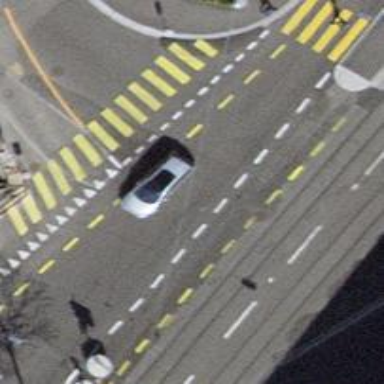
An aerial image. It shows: Asphalt road with primary link designation.